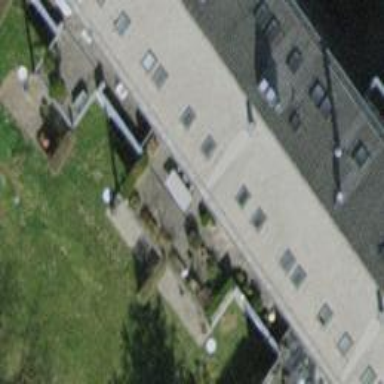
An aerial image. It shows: Building with tiled roof.